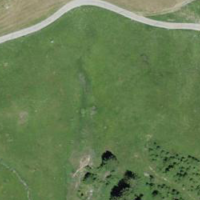
EUNIS habitat code: 26
Species observed at this site:
Campanula thyrsoides